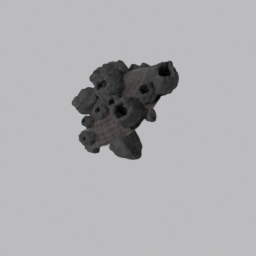
Label: animals